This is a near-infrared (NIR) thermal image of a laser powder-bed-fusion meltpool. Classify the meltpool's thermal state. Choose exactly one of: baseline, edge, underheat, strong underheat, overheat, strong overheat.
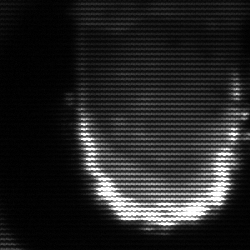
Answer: baseline